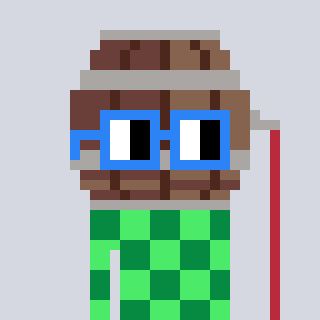
a pixel art character with square blue glasses, a wine barrel-shaped head and a teal-colored body on a cool background